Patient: sex M, age 52
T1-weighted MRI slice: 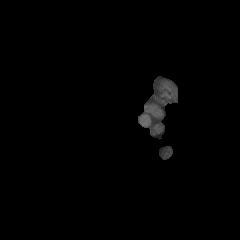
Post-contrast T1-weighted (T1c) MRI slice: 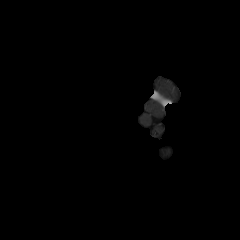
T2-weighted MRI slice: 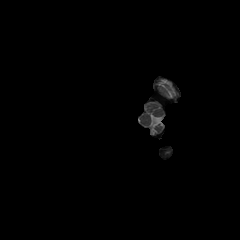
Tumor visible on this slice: no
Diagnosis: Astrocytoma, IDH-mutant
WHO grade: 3